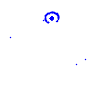
Particle: proton